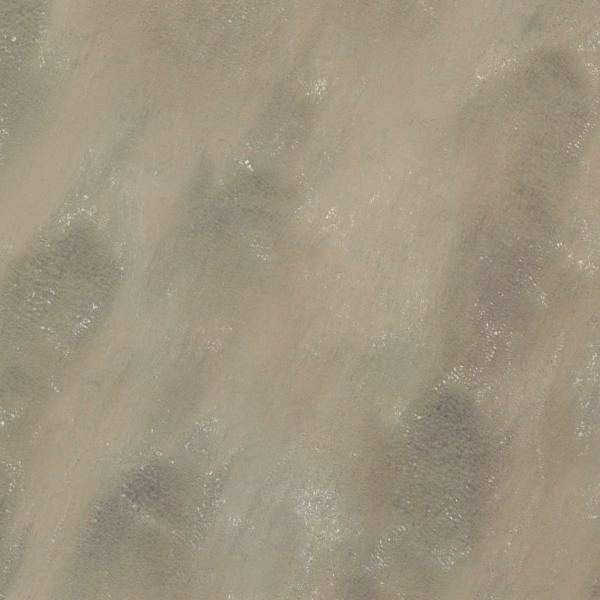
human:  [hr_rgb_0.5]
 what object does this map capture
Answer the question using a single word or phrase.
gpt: desert